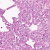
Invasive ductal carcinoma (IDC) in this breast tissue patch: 0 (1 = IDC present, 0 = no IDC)